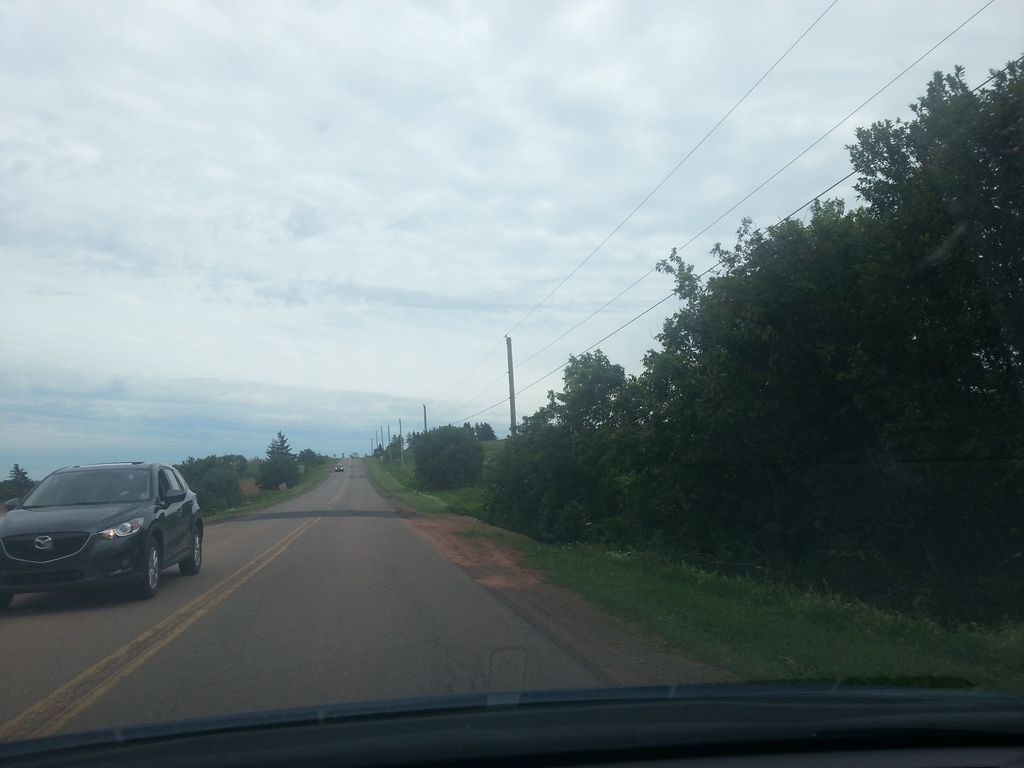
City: charlottetown